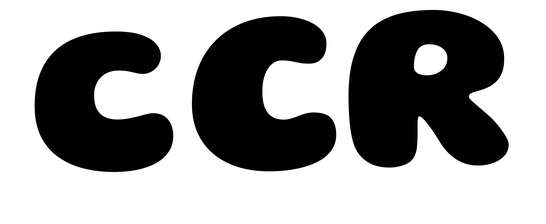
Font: Gluten_ExtraBold